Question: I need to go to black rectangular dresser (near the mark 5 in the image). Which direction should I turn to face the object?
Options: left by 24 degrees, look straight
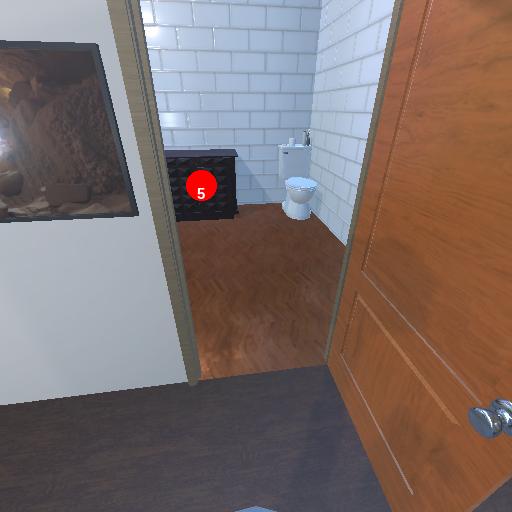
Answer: left by 24 degrees